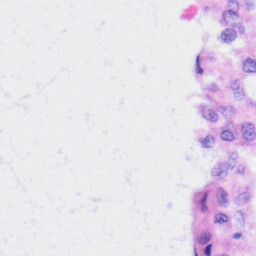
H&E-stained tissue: Liver